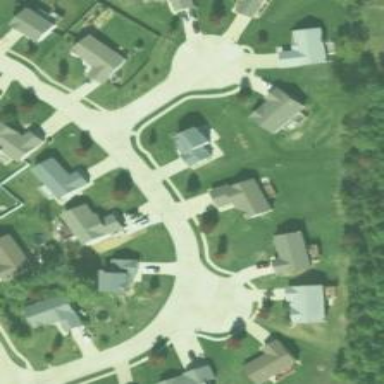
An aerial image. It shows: Residential road.